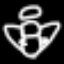
Label: angel